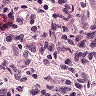
Metastatic tissue present: no